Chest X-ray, AP view. Patient: 59 years old, sex F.
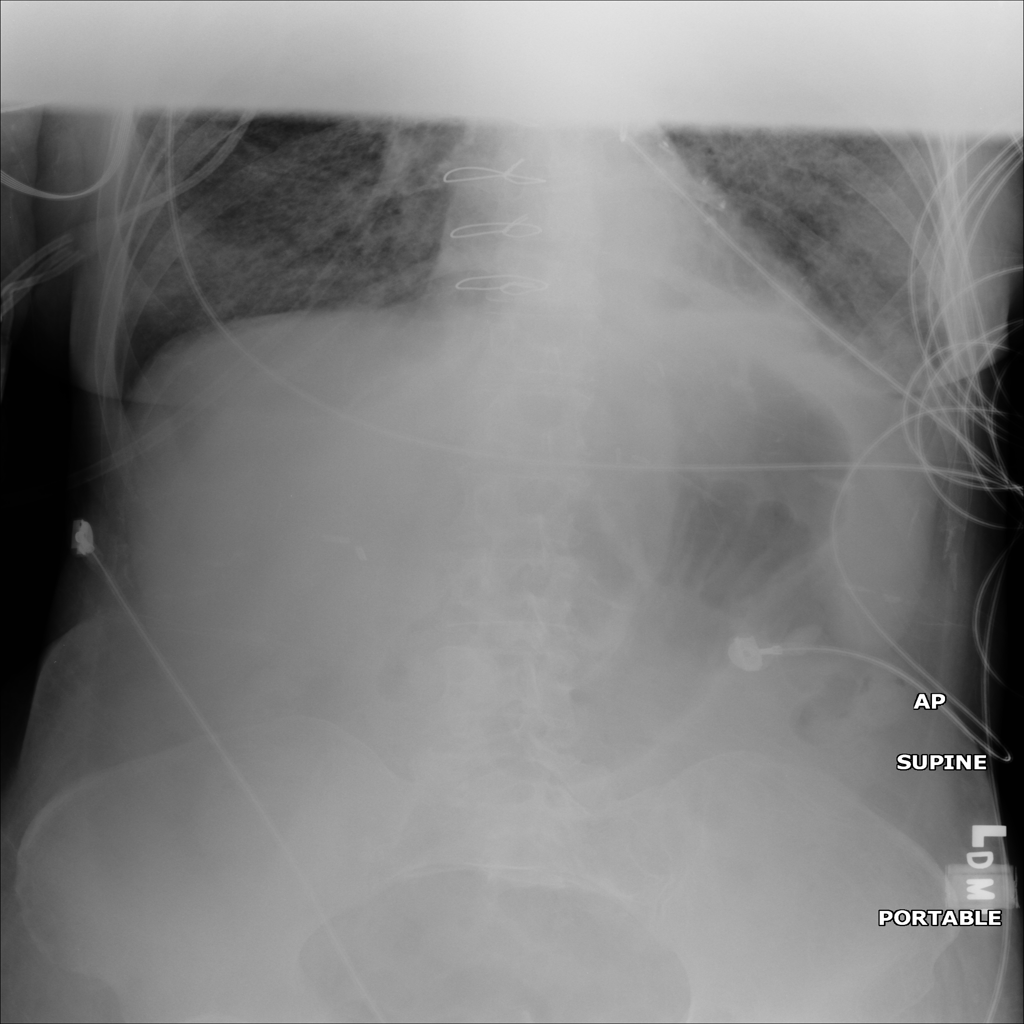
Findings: Infiltration